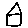
Label: house